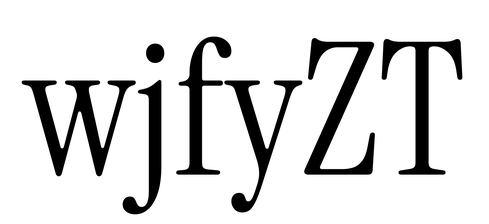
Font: InstrumentSerif-Regular